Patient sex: F
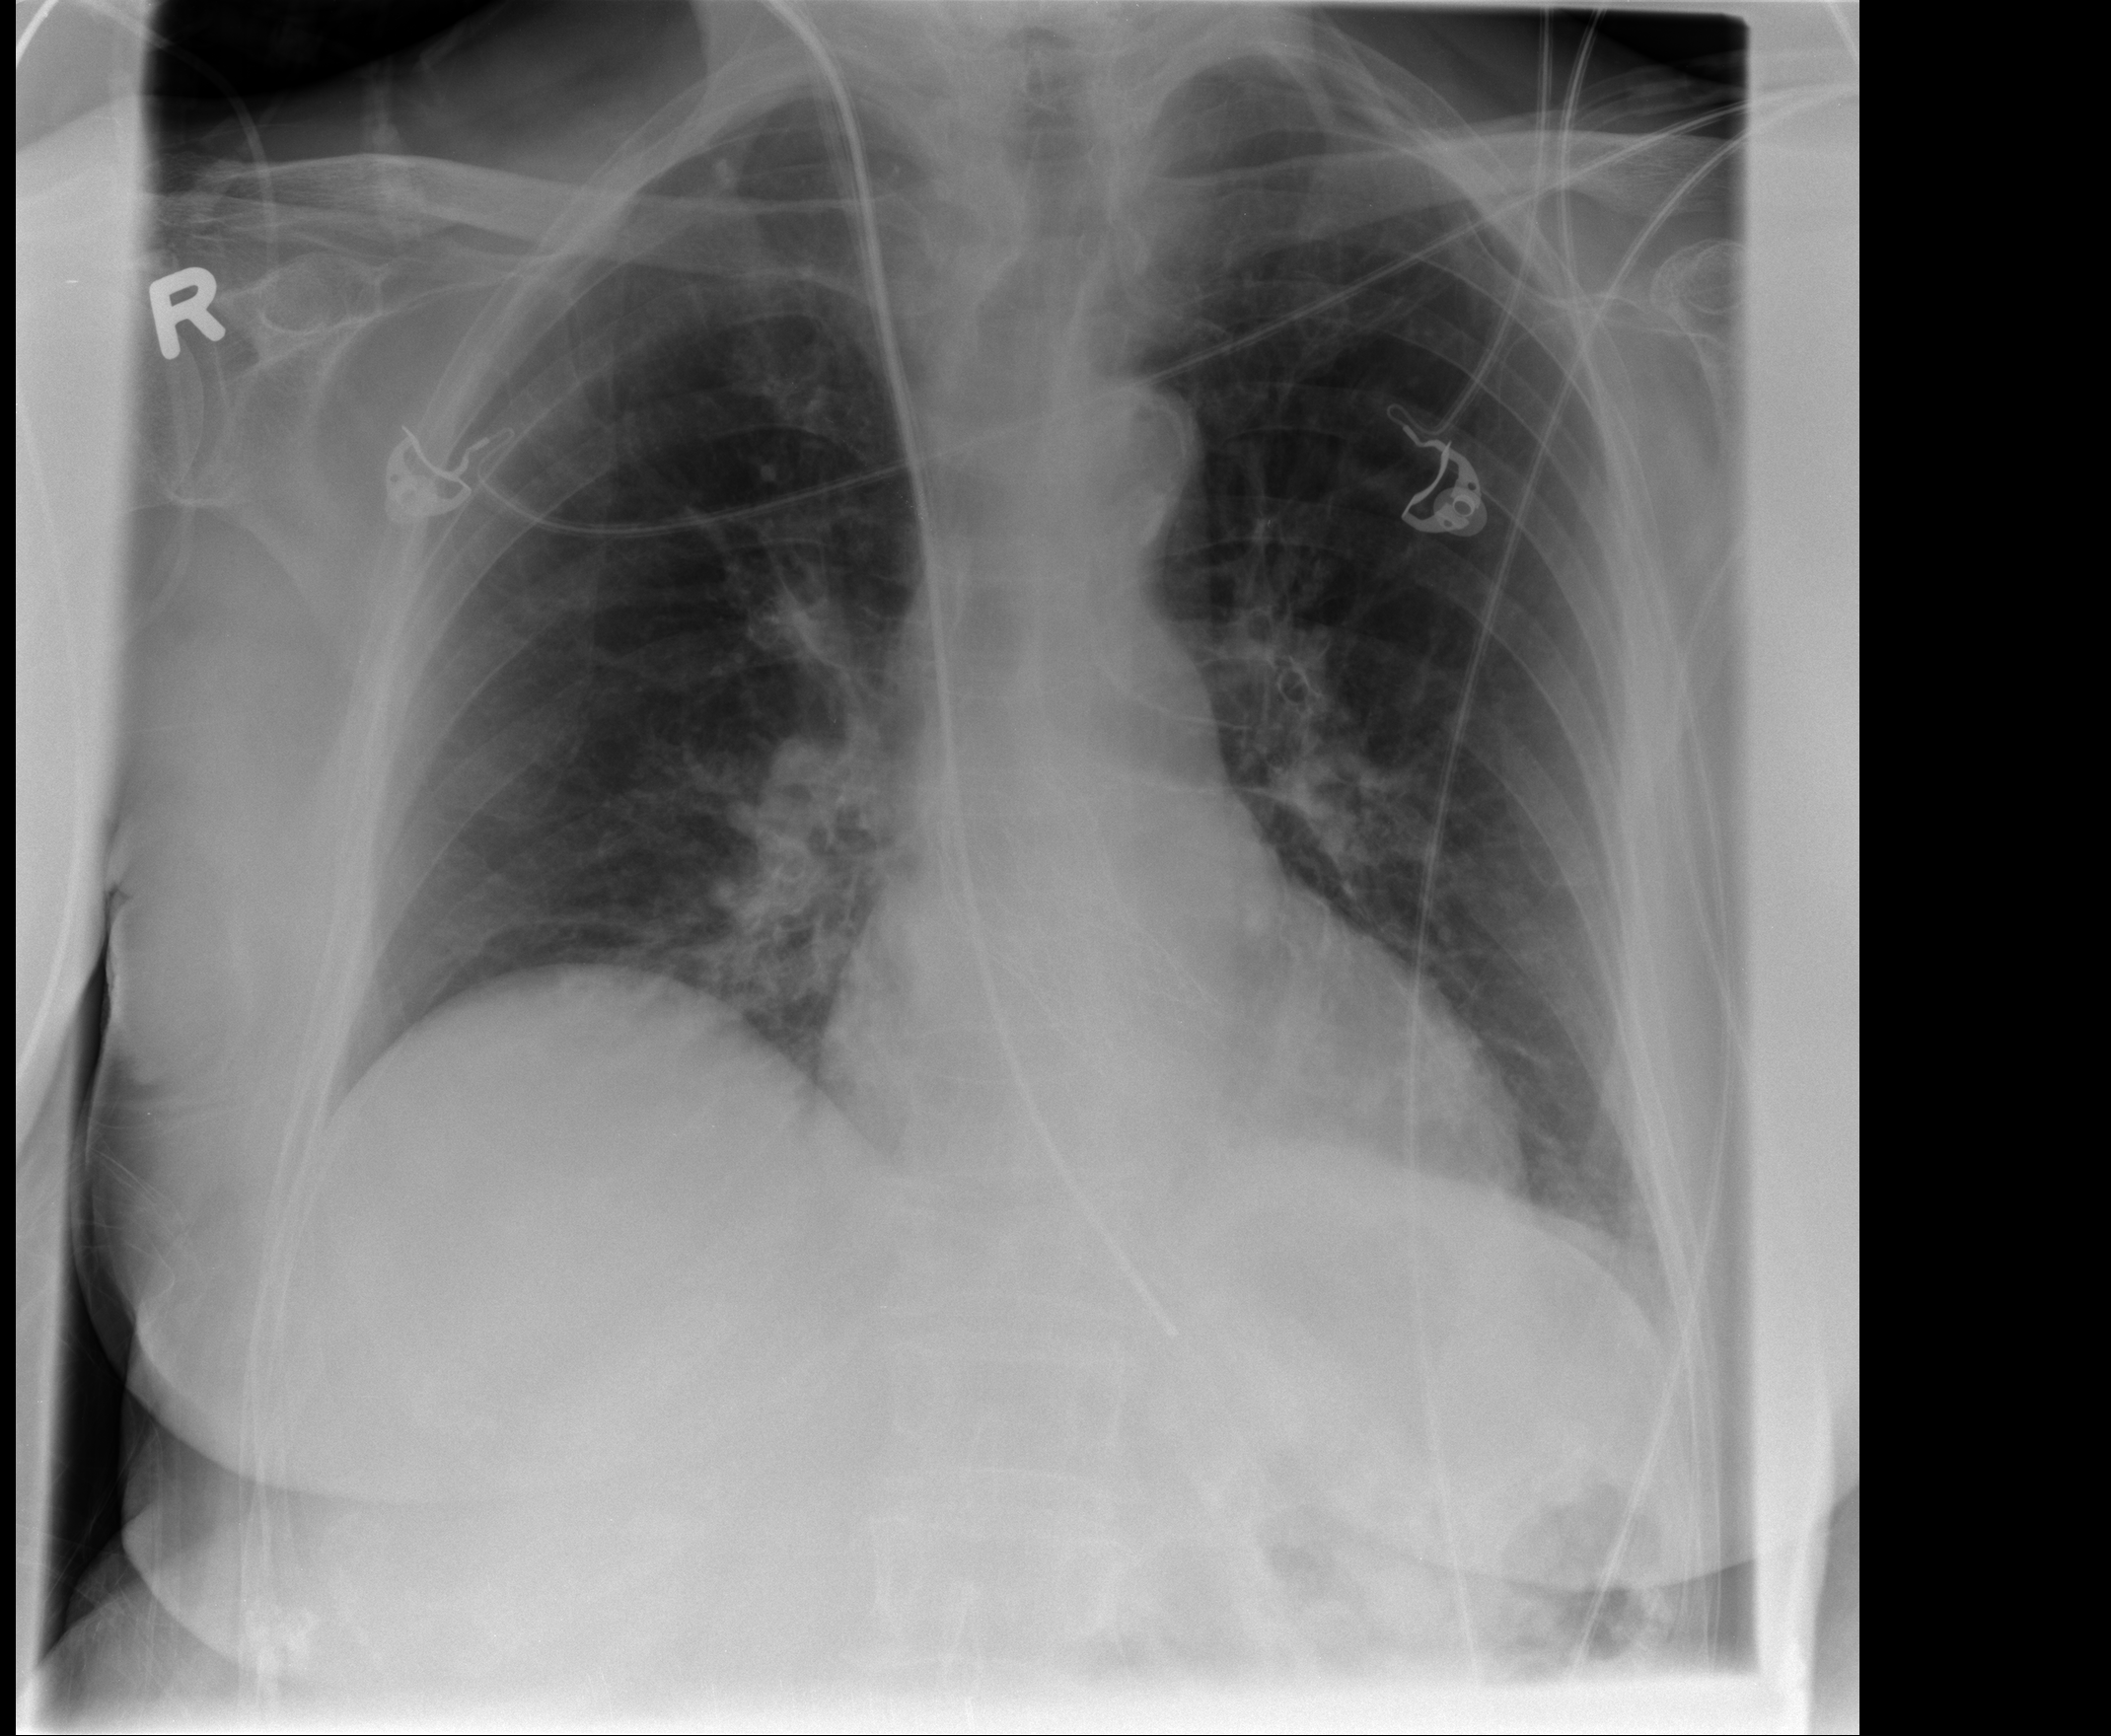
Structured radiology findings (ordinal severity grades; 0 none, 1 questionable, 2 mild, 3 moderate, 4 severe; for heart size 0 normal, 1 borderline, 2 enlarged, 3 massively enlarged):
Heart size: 0
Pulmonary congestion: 0
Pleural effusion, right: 0
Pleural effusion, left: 0
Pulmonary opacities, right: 0
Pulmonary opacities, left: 0
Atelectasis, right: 0
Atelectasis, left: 1